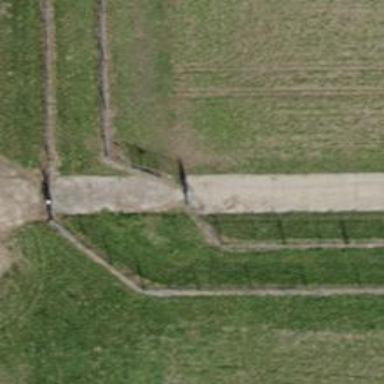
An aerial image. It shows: Gate.